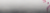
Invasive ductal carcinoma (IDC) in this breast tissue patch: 0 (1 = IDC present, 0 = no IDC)